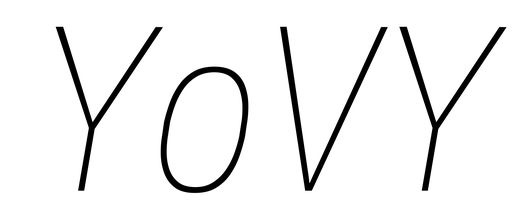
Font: Roboto-Italic_Condensed_Thin_Italic